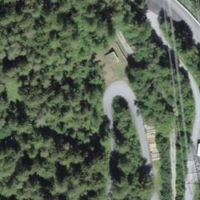
EUNIS habitat code: 43
Species observed at this site:
Ajuga reptans